Interaction volume radius: 5 \u00c5
Interaction volume height: 10 \u00c5
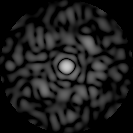
Disorder parameter: 0.7868